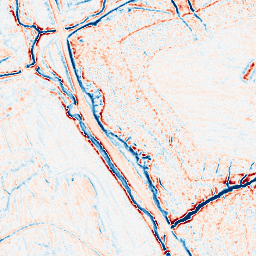
Category: edge_preserving
Decomposition family: bilateral
Decomposition parameters: d: 9
sigma_color: 75
sigma_space: 50
Upsampling method: bspline
Upsampling parameters: scale: 4
Upsampling scale: 4